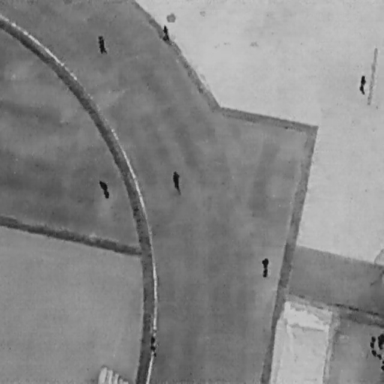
There are eight People in the infrared image.